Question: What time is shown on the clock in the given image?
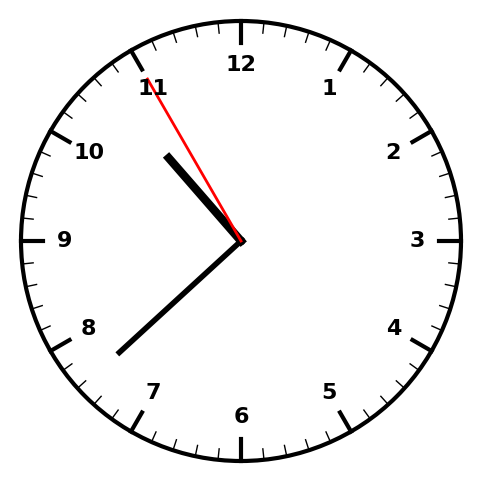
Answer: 10:37:55